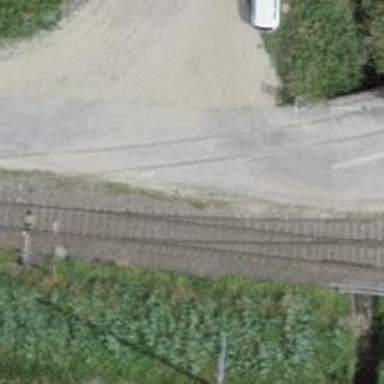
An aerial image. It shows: Railway level crossing.